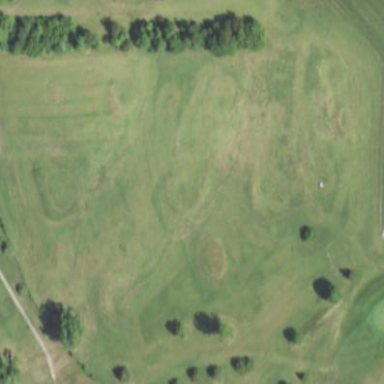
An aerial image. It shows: Driving range for golf on grass.